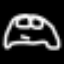
Label: frog